Question: In OpenCV when displaying an image with:
'''
cvSetWindowProperty("displayCVWindow", CV_WND_PROP_FULLSCREEN,
CV_WINDOW_FULLSCREEN);
'''
There is a small border around the full screened window if anyone ever noticed. Is there a way to get a rid of this?
Screenshot showing border of window when in full screen mode. : the screenshot was cropped to show only top-left corner

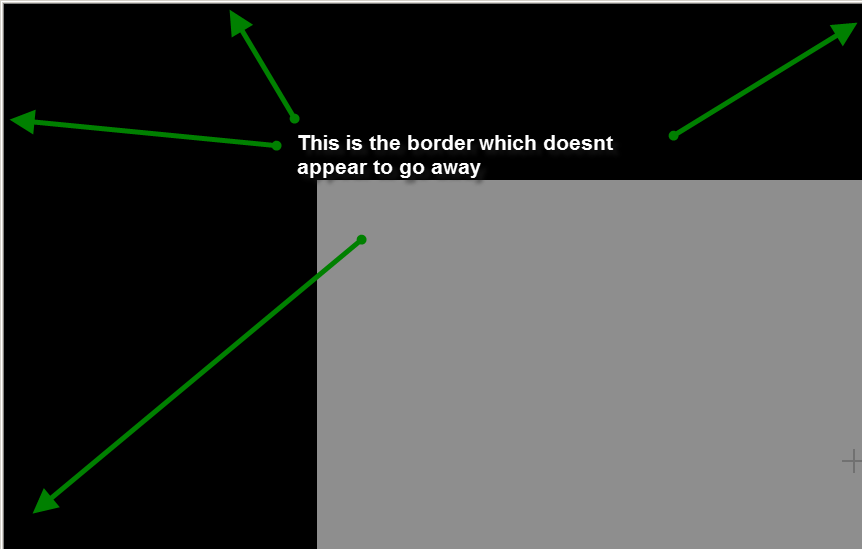
Answer: .
If you want to have the image in fullscreen mode or floating around without window/borders you will have 2 choices:
- <URL> using native API calls.
If you decide to hack the window, you may <URL>' call for:
'''
SetWindowLong(win_handle, GWL_STYLE, 0;
'''
If that doesn't work, you'll have to dig a little deeper into window creation on Windows.